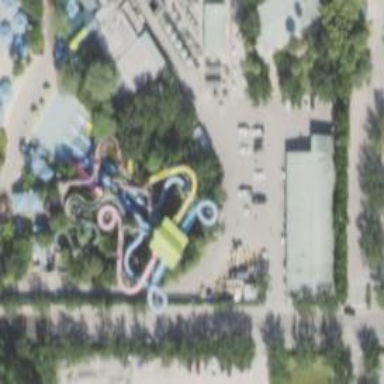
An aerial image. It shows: Water slide attraction.